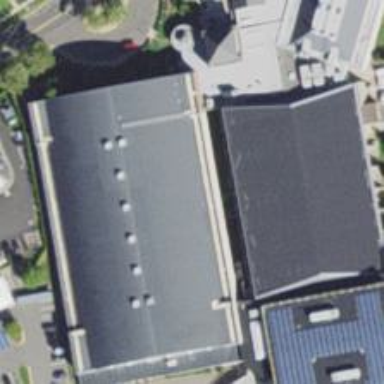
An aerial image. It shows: Stadium building with black roof.